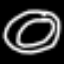
Label: donut